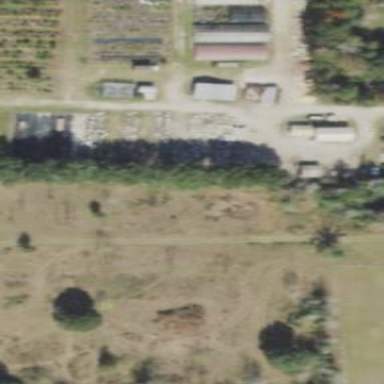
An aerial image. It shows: Plant nursery.